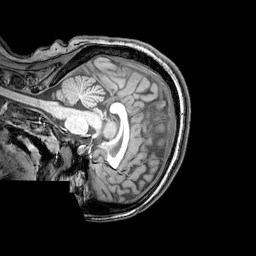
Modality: T1w
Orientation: sagittal
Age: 23
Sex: female
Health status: healthy
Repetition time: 0.081 s
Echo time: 0.037 s